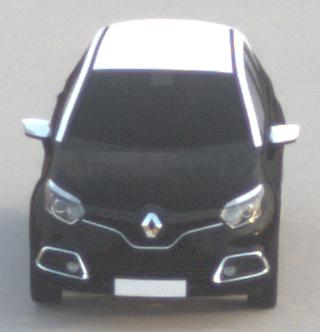
Make: Renault
Model: Captur ENERGY TCe 90
Detailed model: Captur (I)
Model produced from: 2013/06
Model produced until: 2015/05
Doors: 5
Color: black
Road condition: dry road
Daytime: sunrise or sunset
Contrast: low contrast